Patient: sex M, age 42
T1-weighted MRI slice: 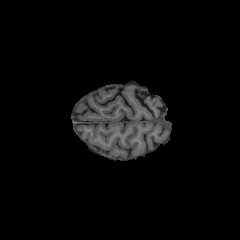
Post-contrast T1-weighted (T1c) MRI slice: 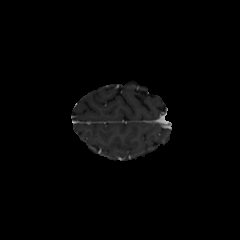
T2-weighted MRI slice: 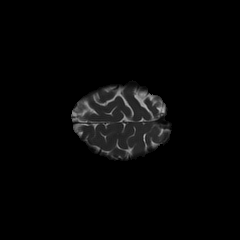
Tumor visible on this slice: no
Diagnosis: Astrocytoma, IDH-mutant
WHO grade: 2